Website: crate-barrel
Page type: billing-address
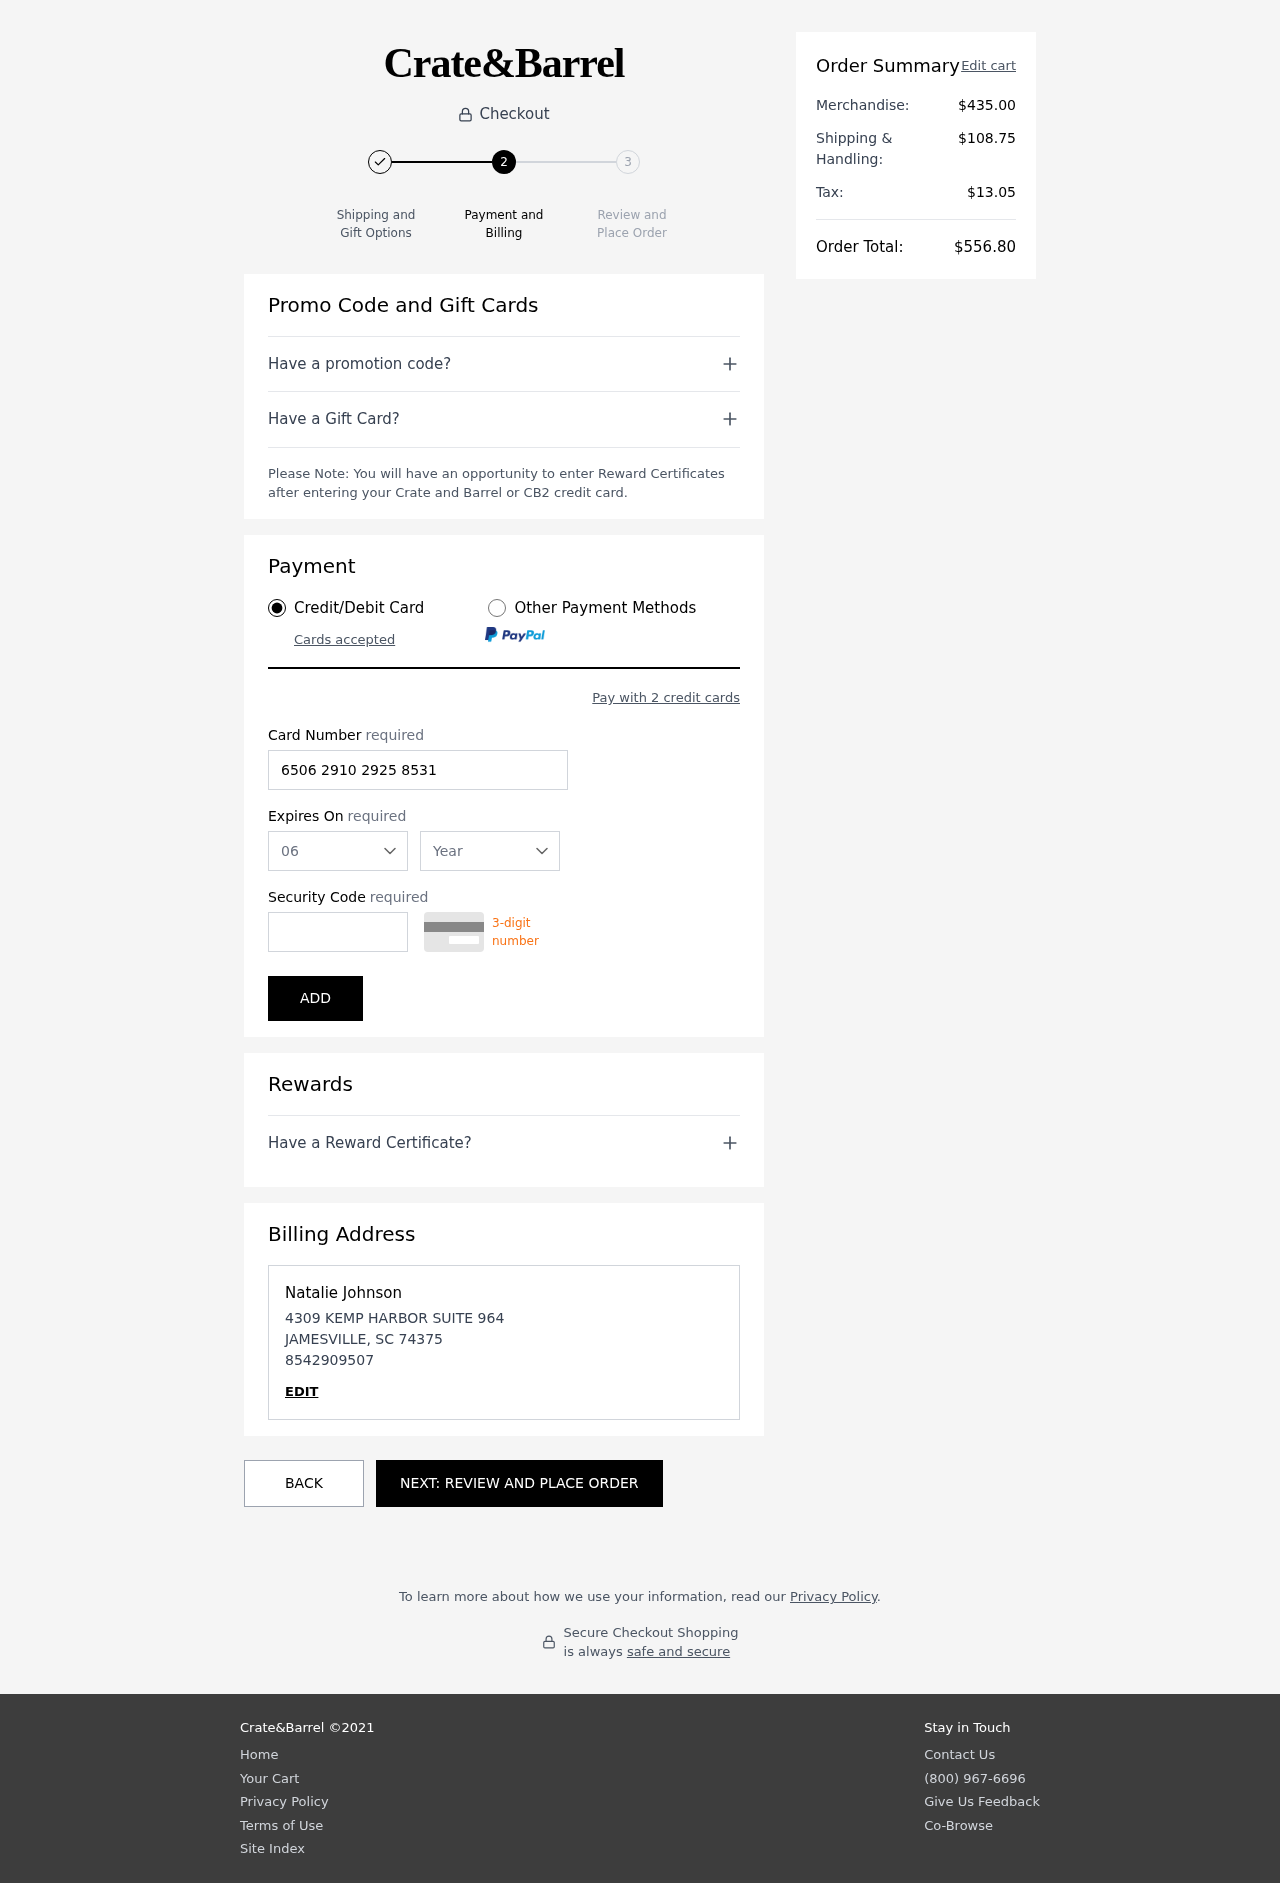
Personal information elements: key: PII_CARD_CVV
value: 452
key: PII_CARD_EXPIRY_MONTH
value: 06
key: PII_CARD_EXPIRY_YEAR
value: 27
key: PII_CARD_NUMBER
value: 6506 2910 2925 8531
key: PII_CITY
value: JAMESVILLE
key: PII_FULLNAME
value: Natalie Johnson
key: PII_PHONE
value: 8542909507
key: PII_POSTCODE
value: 74375
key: PII_STATE_ABBR
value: SC
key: PII_STREET
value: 4309 KEMP HARBOR SUITE 964
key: PII_FIRSTNAME
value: Natalie
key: PII_LASTNAME
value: Johnson
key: PII_PHONE_LINE
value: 9507
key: PII_PHONE_SUFFIX
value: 9507
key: PII_POSTCODE_FULL
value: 74375
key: PII_PHONE2
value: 8542909507
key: PII_PHONE3
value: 8542909507
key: PII_FULLNAME2
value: Natalie Johnson
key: PII_FULLNAME3
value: Natalie Johnson
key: PII_FIRSTNAME2
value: Natalie
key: PII_FIRSTNAME3
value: Natalie
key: PII_LASTNAME2
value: Johnson
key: PII_LASTNAME3
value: Johnson
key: PII_FIRSTNAME_DERIVED
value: Natalie
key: PII_LASTNAME_DERIVED
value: Johnson
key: PII_PHONE_NUMERIC
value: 8542909507
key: PII_PHONE_LINE_NUMERIC
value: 9507
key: PII_PHONE_SUFFIX_NUMERIC
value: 9507
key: PII_POSTCODE_NUMERIC
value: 74375
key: PII_PHONE2_NUMERIC
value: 8542909507
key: PII_PHONE3_NUMERIC
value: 8542909507
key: PII_FULLNAME_DERIVED
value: Natalie Johnson
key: PII_NAME_FULL_DERIVED
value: Natalie Johnson
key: PII_PHONE_DIGITS
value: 8542909507
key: PII_PHONE_LAST4
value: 9507
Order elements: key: ORDER_SUBTOTAL
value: $435.00
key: ORDER_SHIPPING_COST
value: $108.75
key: ORDER_TAX
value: $13.05
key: ORDER_TOTAL
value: $556.80